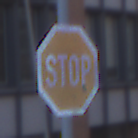
Verkehrszeichen: Stop
Umgebung: Outdoor, Urban
Tageszeit: SunriseSunset
Wetter: Clear
Licht: Natural
Jahreszeit: NotSpecified
Kontrast: MediumContrast